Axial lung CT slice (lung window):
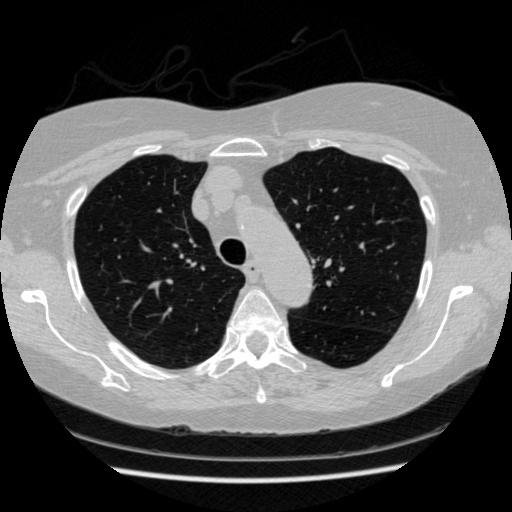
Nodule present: no